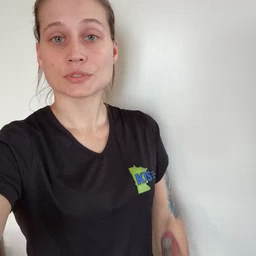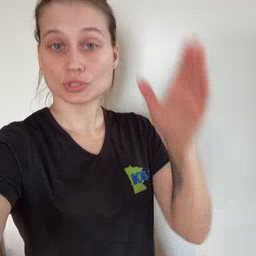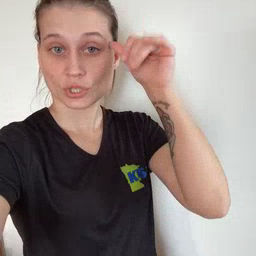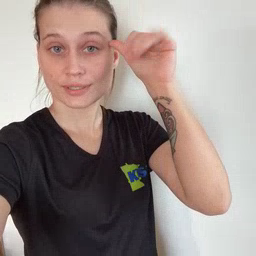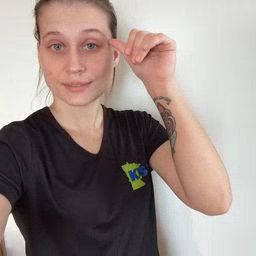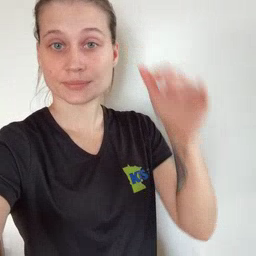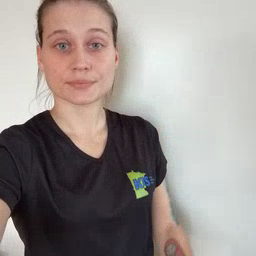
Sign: donkey